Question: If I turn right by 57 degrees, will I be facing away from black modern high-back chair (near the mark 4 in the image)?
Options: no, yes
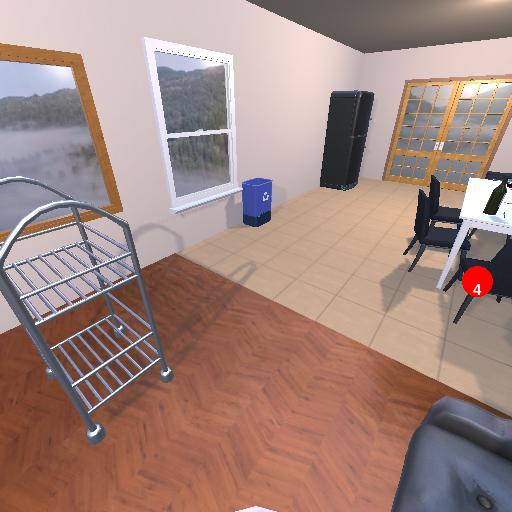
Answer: no